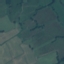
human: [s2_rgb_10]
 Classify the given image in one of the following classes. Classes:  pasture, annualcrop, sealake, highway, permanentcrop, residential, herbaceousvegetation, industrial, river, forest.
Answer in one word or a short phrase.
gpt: Pasture